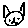
Label: cat